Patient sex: F
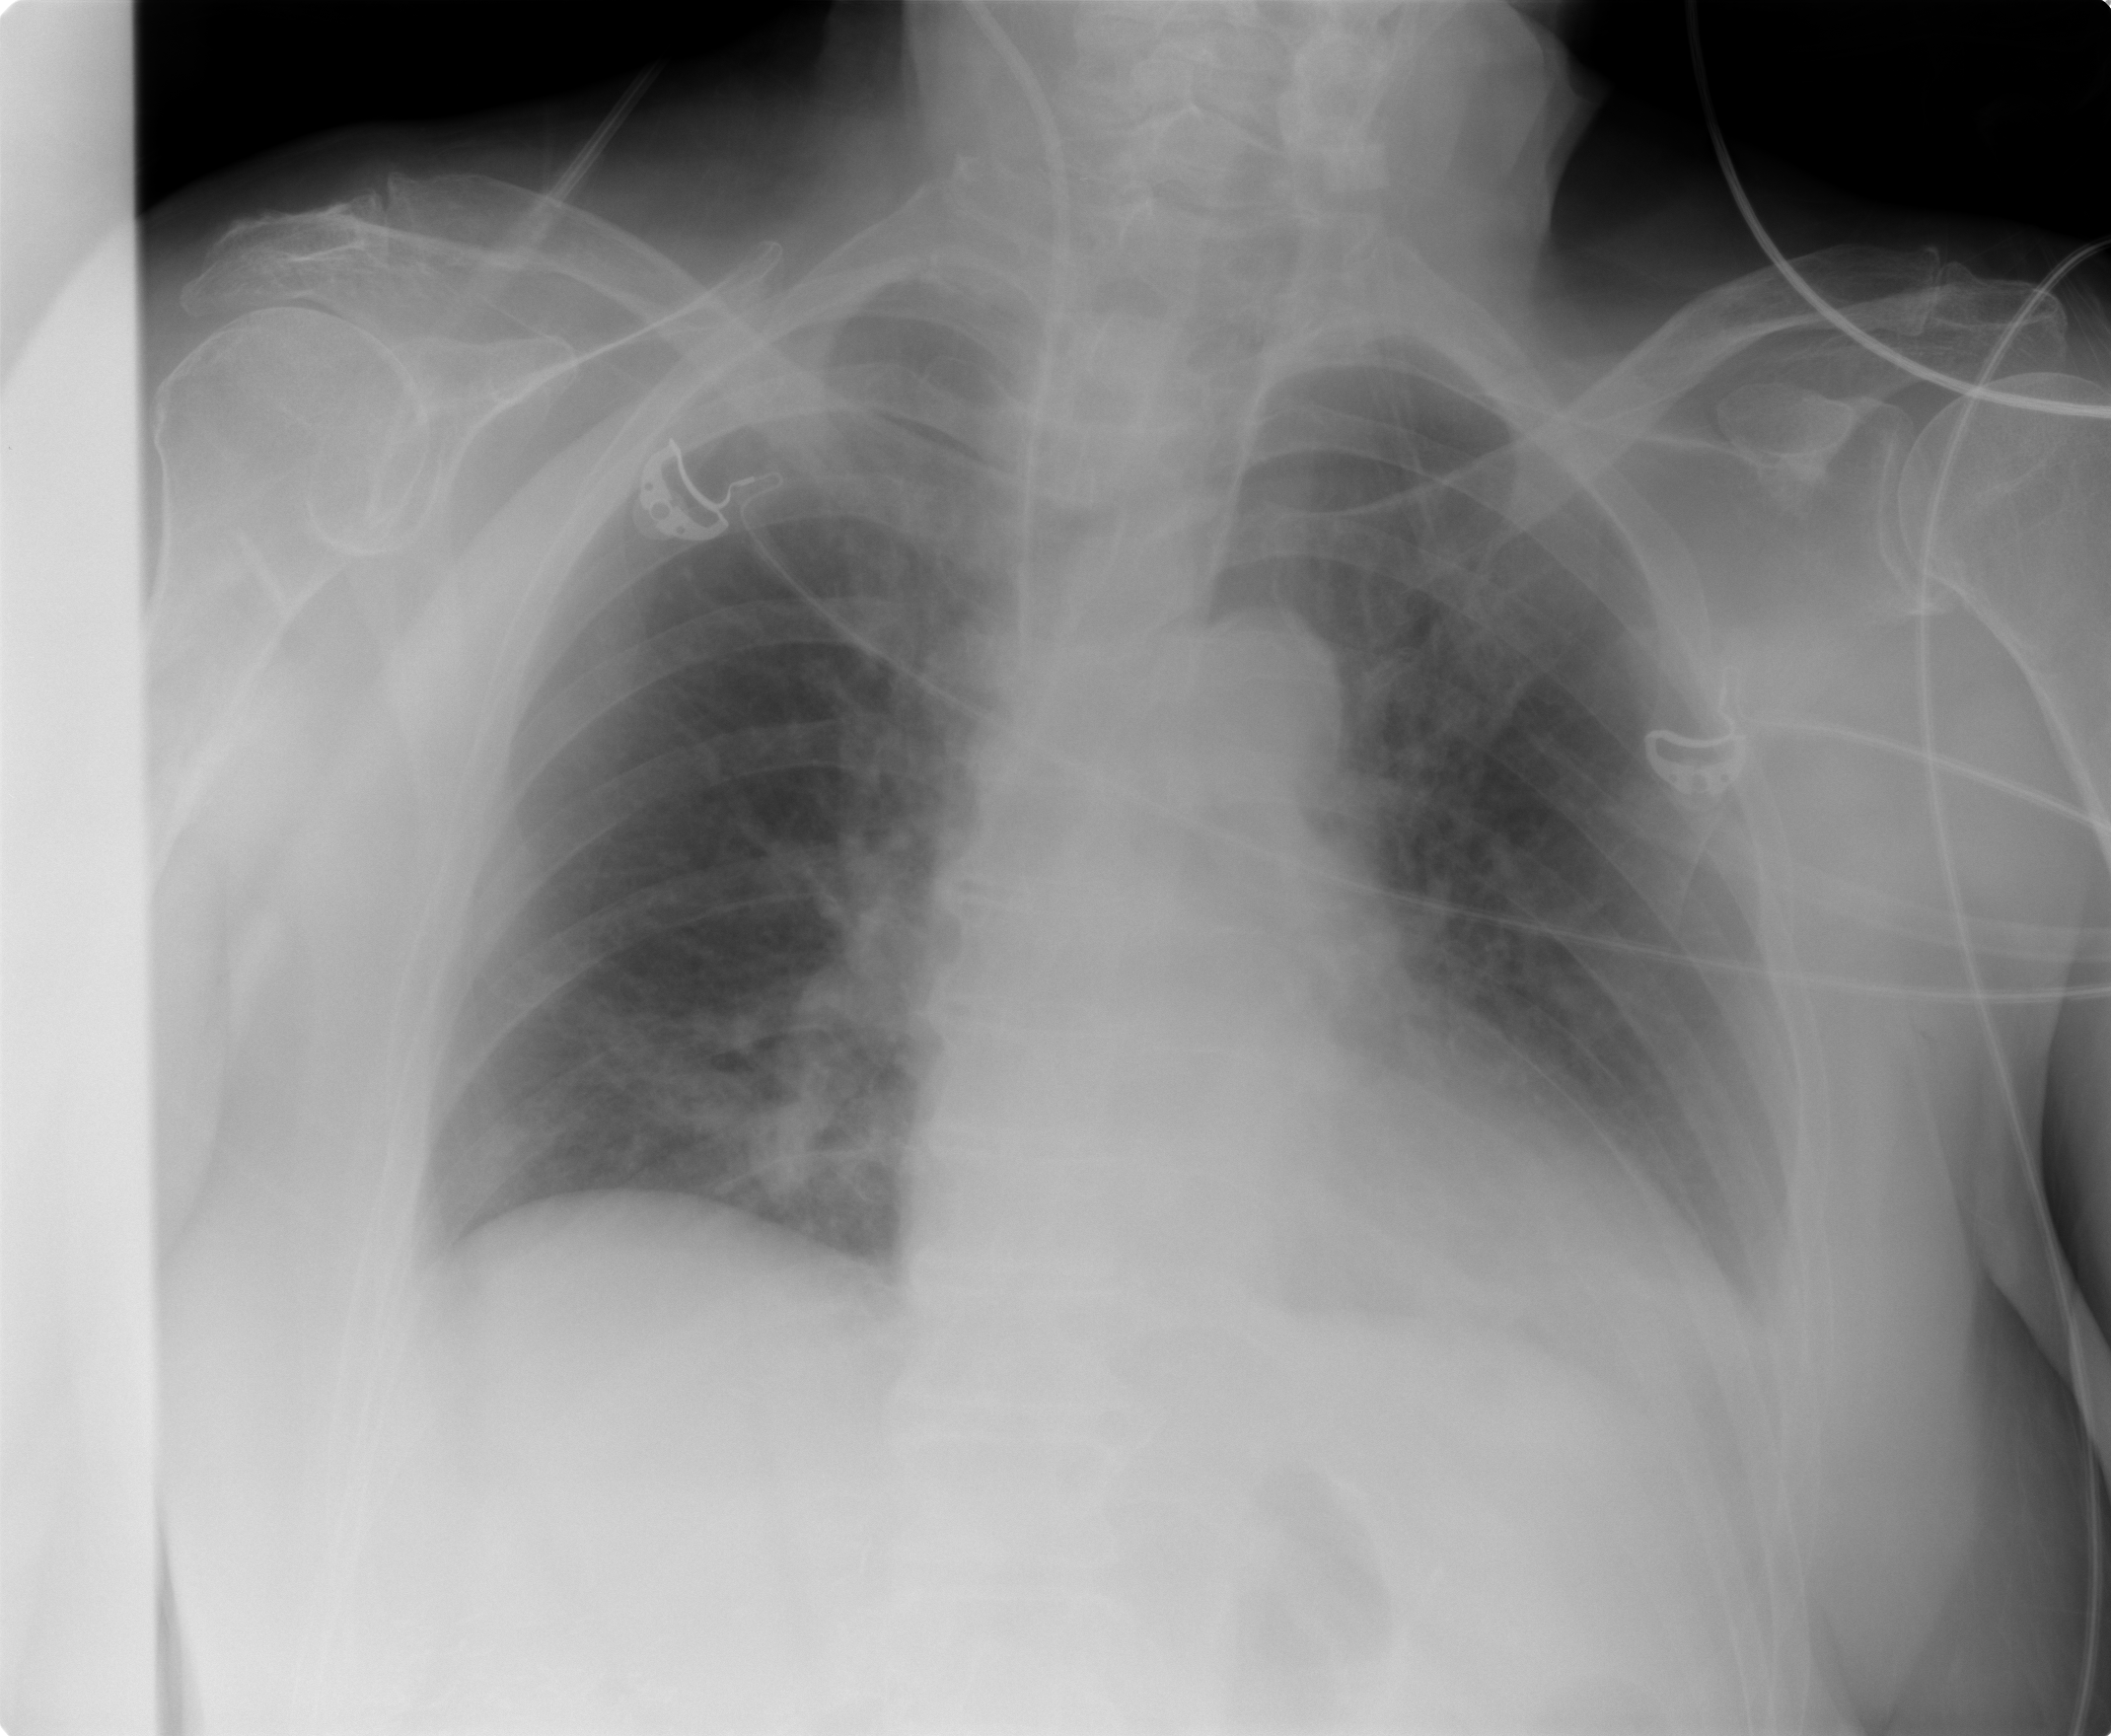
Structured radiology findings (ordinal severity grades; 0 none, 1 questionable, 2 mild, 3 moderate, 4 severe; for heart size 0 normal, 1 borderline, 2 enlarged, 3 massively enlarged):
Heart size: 0
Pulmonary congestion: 0
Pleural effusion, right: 0
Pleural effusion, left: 2
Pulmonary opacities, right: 0
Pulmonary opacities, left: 0
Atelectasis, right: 0
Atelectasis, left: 2